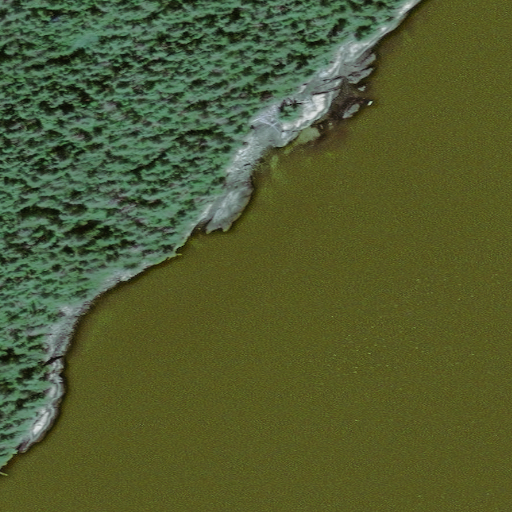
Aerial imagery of cape in Alaska named Blunt Point containing only unknown